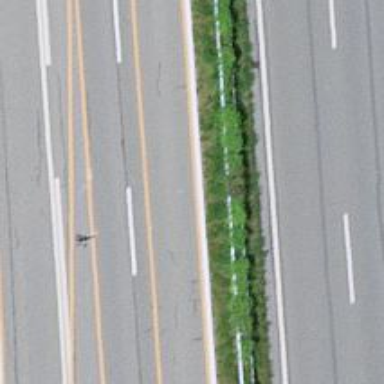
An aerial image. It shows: Motorway junction.